Field crop: tomato
Growth stage: 1
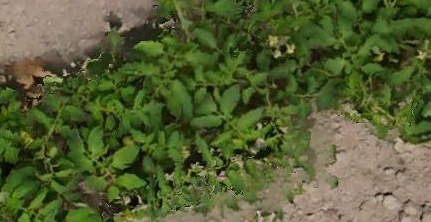
Species: tomato